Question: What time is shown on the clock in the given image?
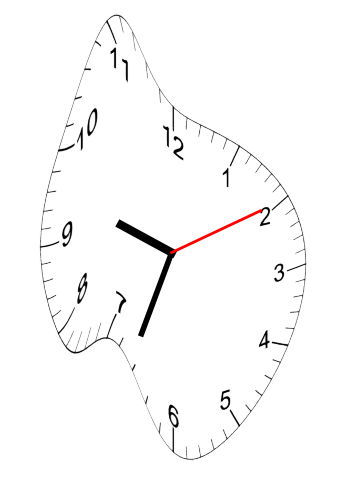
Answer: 09:33:10